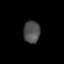
Tissue: lung
Cell type: Epithelial cells
Senescence score: 0.2378
Nuclear area (px): 362
Mean DAPI intensity: 78.693